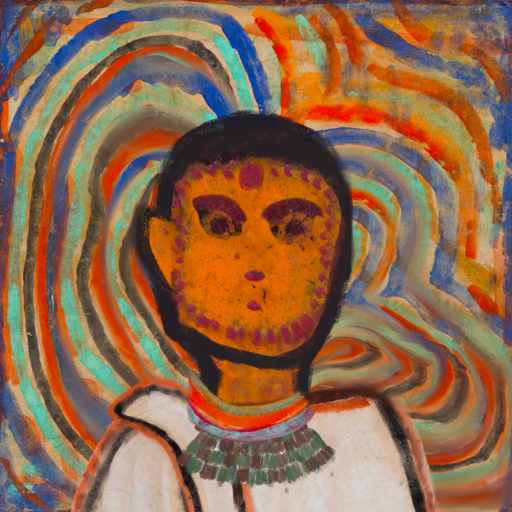
Background: Sisters, Head And Neck Front: Doll, Face Front: Doll, Bust: Roy_Bahadur, Hair Front: Blank, Head Accessory: Blank, Second Necklace: After_Raid, Necklace: Sisters, Baby: Blank